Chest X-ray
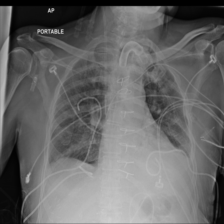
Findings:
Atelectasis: negative
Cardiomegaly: negative
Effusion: positive
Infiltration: negative
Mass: negative
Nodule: negative
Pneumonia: negative
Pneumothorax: negative
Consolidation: negative
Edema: negative
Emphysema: negative
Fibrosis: negative
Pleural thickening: negative
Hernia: negative